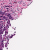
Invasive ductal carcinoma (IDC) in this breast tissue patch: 0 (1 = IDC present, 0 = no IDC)